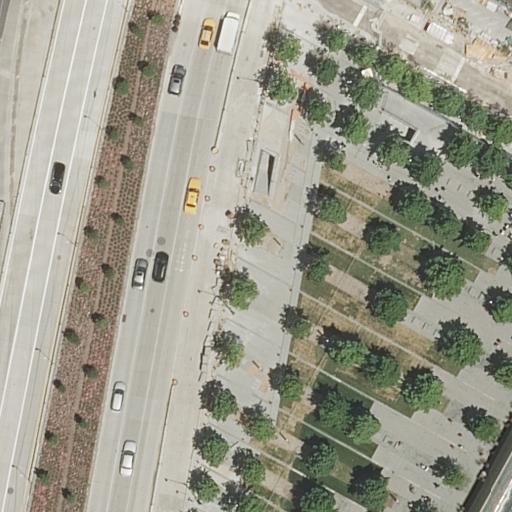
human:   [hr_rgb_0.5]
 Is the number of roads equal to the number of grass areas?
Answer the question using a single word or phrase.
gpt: no

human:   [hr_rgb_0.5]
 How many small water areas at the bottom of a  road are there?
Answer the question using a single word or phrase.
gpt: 1

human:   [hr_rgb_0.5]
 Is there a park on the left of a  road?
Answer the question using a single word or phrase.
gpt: no

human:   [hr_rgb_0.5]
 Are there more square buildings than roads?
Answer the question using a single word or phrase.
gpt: no

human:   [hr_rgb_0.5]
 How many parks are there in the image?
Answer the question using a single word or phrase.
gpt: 1

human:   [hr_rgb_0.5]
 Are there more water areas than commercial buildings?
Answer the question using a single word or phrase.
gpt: no

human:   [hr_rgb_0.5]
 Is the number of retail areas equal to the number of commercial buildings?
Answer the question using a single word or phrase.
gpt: yes

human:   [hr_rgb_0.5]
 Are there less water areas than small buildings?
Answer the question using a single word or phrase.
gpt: no

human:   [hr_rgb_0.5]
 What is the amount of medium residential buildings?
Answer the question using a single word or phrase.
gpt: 0

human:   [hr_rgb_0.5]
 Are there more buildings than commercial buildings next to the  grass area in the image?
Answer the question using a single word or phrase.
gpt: no

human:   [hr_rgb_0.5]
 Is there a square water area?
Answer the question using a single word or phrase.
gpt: no

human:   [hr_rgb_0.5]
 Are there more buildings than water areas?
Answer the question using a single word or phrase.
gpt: no

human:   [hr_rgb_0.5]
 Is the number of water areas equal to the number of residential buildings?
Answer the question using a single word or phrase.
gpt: no

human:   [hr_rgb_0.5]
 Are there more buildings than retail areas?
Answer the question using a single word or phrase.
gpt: no

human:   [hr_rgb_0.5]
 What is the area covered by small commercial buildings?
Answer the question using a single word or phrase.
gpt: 0m2

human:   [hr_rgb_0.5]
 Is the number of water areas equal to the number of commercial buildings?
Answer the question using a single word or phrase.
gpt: yes

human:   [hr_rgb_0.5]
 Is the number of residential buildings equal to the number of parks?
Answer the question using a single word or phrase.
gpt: no

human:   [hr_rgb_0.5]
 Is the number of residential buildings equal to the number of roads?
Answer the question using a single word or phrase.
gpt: no

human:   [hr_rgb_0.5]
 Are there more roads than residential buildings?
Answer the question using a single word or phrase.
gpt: yes

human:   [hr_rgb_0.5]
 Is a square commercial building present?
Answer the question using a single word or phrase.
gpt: no

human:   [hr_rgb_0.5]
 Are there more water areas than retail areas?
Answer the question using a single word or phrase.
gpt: no

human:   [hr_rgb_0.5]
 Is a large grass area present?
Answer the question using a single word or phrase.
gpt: no

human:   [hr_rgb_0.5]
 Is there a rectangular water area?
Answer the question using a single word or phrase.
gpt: yes

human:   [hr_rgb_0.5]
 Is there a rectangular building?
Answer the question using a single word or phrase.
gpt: no

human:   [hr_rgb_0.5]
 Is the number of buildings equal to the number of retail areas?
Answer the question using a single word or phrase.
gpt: yes

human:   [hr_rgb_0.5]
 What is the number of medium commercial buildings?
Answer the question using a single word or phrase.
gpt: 0

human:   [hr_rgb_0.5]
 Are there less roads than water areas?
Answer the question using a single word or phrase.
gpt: no

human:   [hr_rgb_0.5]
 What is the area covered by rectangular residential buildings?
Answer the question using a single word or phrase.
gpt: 0m2

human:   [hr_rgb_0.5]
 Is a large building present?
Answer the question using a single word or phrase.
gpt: yes

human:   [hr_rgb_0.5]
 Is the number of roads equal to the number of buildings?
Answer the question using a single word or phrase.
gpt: no

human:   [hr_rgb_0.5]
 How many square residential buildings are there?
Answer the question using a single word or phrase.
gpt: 0

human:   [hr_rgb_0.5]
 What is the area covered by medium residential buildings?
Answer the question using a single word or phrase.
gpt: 0m2

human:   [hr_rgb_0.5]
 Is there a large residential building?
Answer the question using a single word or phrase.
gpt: no

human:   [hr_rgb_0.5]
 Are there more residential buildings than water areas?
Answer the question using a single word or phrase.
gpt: no

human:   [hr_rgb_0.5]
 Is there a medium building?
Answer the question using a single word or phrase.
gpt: no

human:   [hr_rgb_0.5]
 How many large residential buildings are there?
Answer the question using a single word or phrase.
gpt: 0